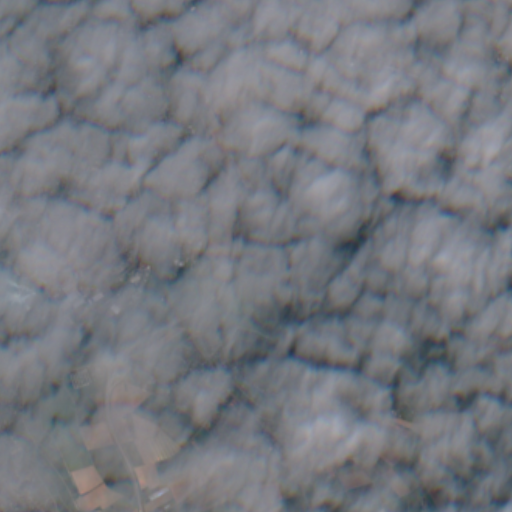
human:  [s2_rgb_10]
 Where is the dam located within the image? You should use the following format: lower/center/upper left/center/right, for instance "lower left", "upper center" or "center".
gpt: The dam is located in the center left of the image.
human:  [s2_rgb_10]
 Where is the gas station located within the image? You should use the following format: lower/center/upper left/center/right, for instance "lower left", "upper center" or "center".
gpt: The gas station is located in the upper right of the image.
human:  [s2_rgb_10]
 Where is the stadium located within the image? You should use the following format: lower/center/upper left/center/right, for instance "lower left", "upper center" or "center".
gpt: The stadium is located in the upper center of the image.
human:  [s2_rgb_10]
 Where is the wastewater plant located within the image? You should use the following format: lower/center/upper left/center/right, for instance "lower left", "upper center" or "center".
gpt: The wastewater plant is located in the center left of the image.
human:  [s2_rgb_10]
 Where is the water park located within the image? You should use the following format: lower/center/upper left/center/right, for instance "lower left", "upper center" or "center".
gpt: The water park is located in the upper right of the image.
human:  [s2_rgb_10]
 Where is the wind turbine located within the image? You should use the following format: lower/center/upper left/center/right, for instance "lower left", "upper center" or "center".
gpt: The wind turbine is located in the upper center of the image.
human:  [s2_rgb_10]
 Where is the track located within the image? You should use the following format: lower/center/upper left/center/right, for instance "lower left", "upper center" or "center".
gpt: There is no track in the image.